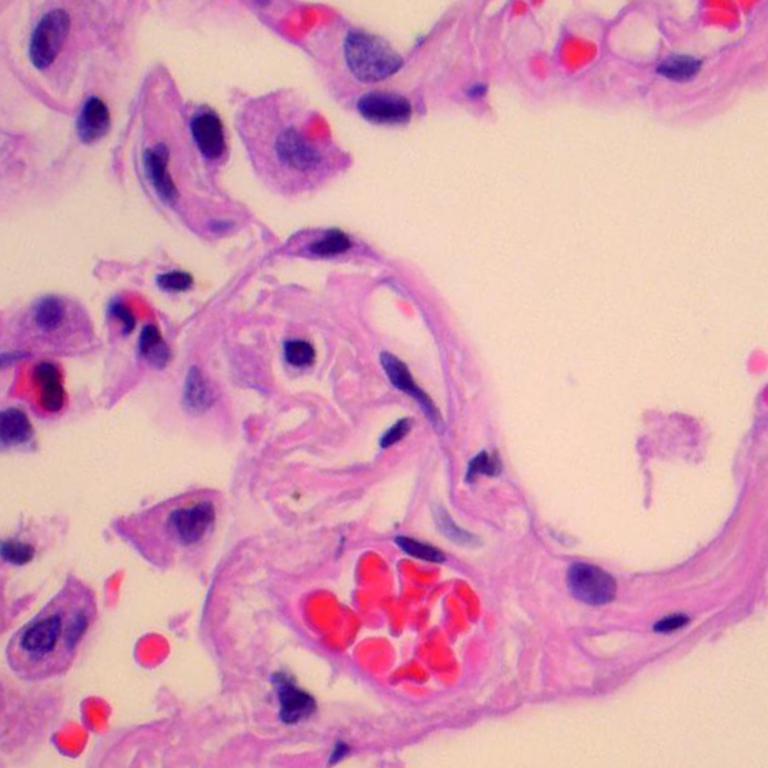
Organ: lung
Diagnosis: benign